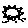
Label: sun